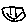
Label: smiley face